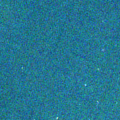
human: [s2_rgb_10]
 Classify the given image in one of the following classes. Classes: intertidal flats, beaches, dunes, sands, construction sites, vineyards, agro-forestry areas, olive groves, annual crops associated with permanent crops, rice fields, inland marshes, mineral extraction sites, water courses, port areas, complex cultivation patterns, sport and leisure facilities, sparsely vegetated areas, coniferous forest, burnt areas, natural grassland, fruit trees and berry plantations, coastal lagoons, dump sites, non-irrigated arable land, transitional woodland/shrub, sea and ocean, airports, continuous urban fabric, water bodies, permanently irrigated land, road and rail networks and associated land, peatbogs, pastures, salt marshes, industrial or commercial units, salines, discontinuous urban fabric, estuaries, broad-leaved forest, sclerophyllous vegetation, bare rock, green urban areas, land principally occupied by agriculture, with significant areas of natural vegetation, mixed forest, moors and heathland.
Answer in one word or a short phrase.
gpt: sea and ocean